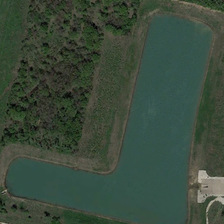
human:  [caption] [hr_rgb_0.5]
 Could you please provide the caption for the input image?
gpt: many green trees and meadows are around a pond .

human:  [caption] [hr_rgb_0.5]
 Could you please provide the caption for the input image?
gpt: many green trees and meadows are around a pond .

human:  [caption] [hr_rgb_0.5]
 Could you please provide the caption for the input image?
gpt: many green trees and meadows are around a pond .

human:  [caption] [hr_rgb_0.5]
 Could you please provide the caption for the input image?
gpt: many green trees and meadows are around a pond .

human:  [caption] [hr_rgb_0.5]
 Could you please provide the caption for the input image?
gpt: many green trees and meadows are around a pond .